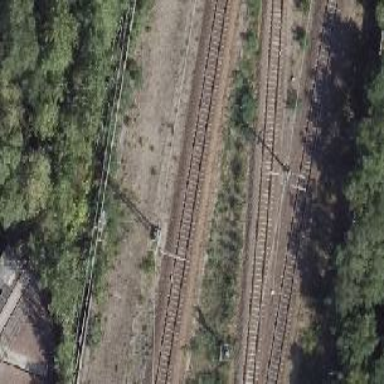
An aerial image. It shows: Railway with electrified contact lines.